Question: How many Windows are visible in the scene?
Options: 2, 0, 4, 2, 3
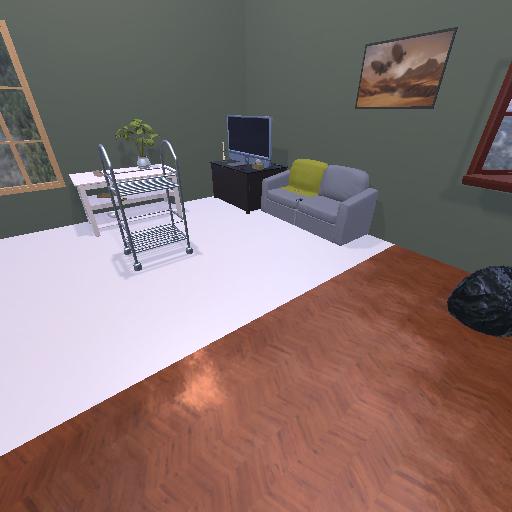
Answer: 2